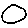
Label: circle